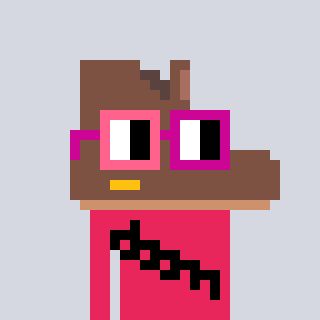
a pixel art character with square pink and red glasses, a boot-shaped head and a redpinkish-colored body on a cool background